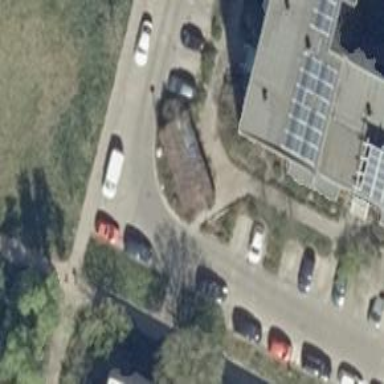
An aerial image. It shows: Sidewalk along the footway.